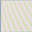
Piece: xx